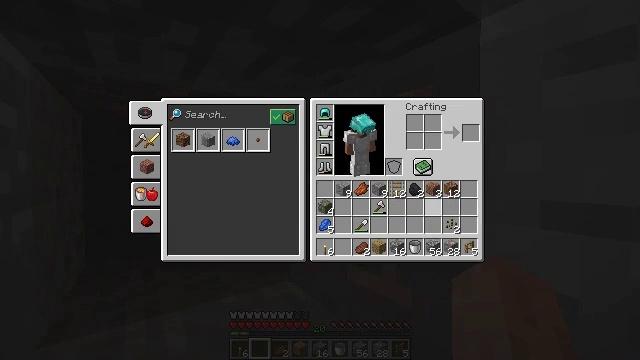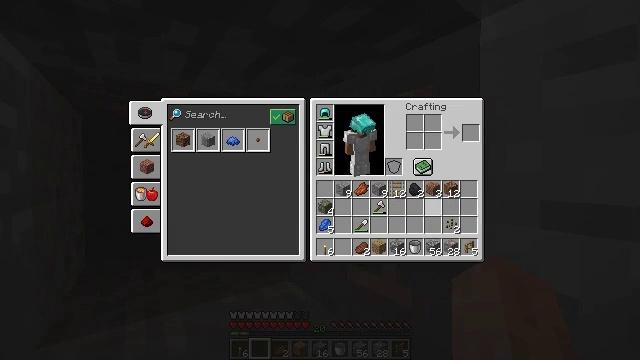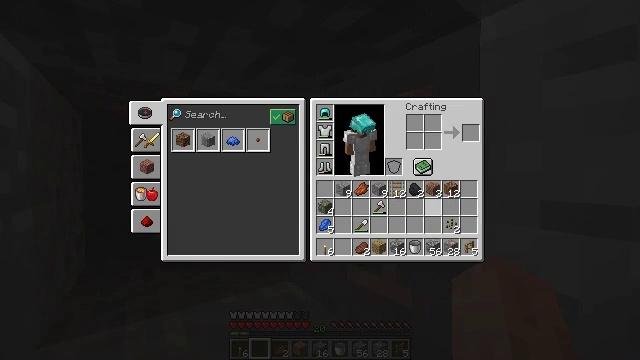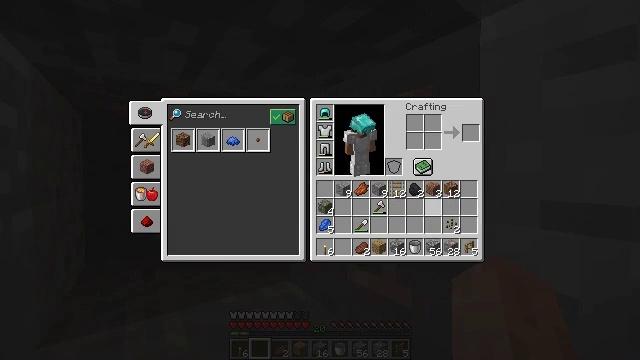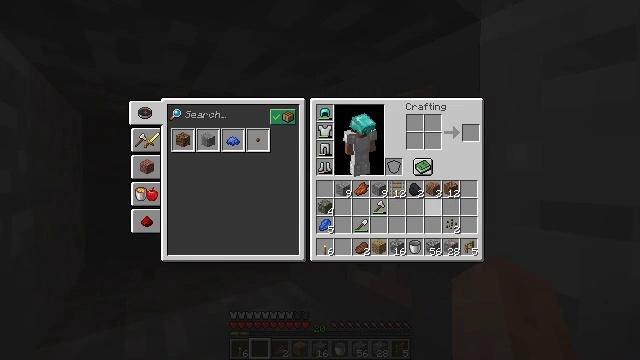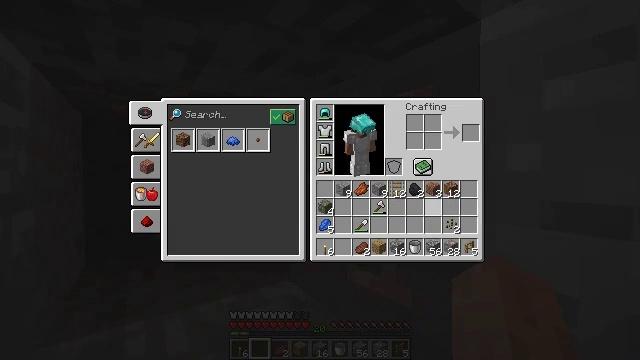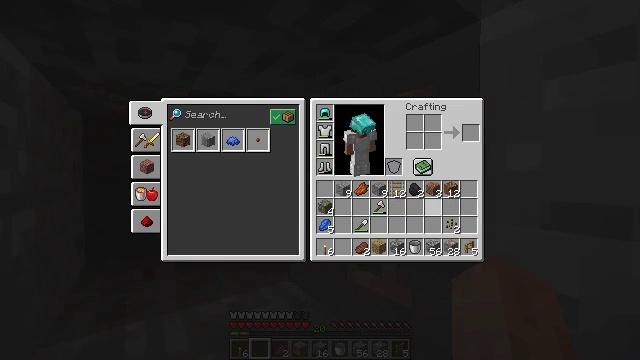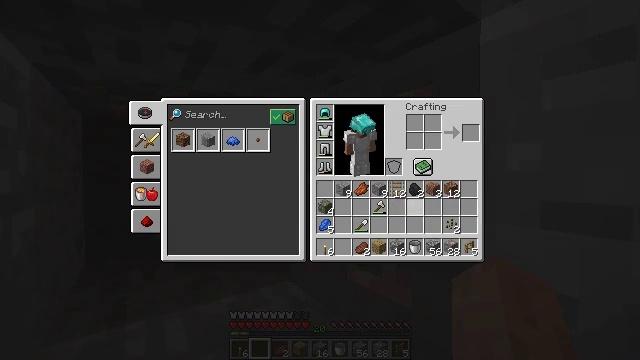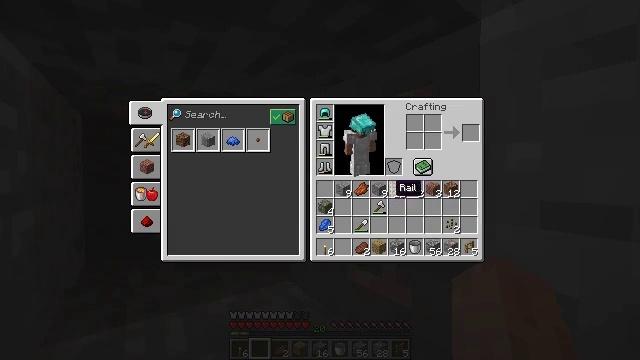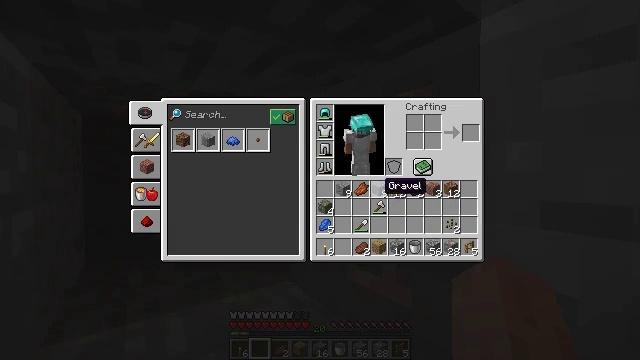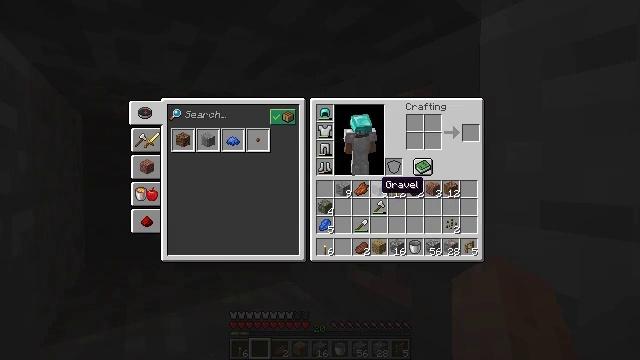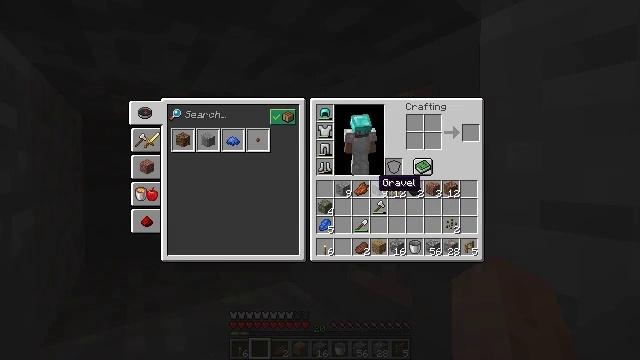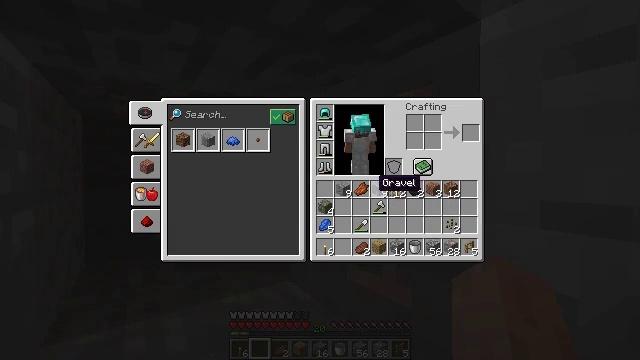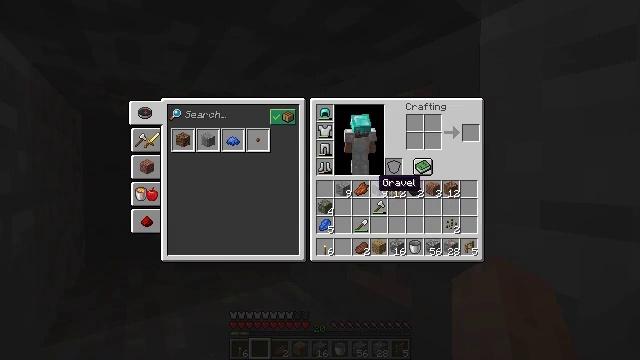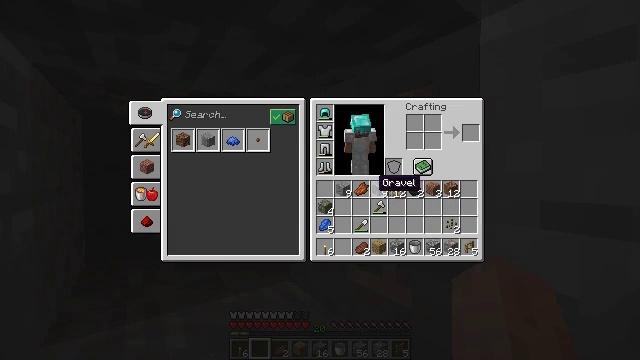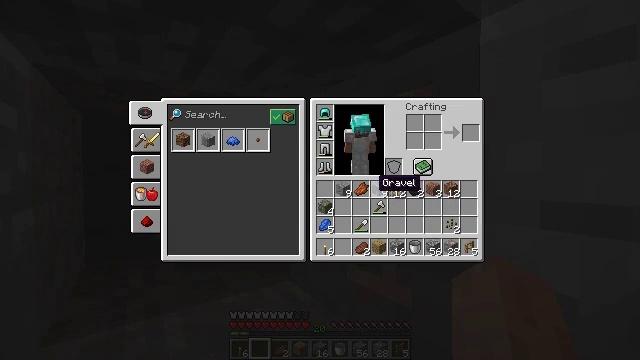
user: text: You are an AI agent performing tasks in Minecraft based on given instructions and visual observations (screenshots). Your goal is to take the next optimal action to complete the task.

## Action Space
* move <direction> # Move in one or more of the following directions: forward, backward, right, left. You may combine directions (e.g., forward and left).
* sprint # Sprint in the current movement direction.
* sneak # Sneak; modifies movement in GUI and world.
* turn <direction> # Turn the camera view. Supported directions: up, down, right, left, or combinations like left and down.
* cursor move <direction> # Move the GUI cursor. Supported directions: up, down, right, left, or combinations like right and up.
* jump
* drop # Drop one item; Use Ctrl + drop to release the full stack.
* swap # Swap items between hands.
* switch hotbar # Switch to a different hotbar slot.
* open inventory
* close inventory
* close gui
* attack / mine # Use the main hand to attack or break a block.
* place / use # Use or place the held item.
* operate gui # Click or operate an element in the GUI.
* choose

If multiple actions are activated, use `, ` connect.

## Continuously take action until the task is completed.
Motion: motion action
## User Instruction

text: Break the wall torch for relocation.
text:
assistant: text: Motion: no_op
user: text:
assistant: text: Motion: no_op
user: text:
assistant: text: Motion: no_op
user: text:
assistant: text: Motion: no_op
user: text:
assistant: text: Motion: no_op
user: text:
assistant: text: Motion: no_op
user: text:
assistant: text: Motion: cursor move left
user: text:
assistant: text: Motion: cursor move left
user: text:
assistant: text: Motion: cursor move left
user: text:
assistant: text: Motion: no_op
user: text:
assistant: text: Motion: no_op
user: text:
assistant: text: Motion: no_op
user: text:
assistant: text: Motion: no_op
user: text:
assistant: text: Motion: no_op
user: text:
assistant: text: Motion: no_op
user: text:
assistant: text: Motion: no_op
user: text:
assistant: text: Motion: no_op
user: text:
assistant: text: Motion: no_op
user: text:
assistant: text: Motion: no_op
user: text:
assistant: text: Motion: no_op
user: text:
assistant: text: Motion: cursor move right
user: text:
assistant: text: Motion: cursor move right
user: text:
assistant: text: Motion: no_op
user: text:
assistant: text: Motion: no_op
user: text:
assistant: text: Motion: no_op
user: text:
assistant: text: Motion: no_op
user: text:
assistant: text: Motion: cursor move down
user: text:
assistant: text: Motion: no_op
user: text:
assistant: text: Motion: no_op
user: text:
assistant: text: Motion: no_op